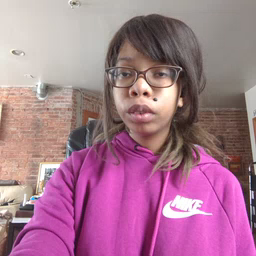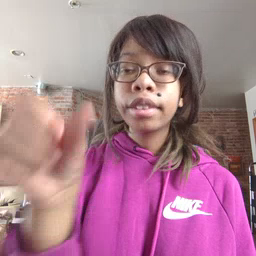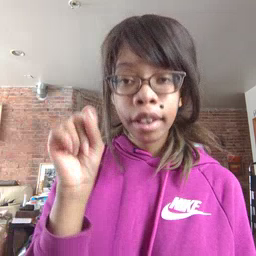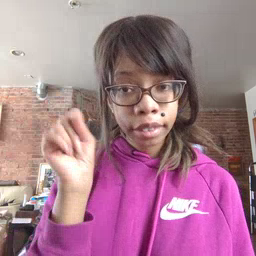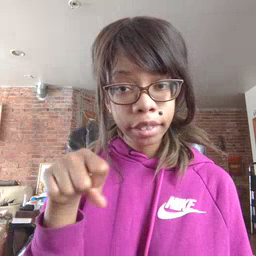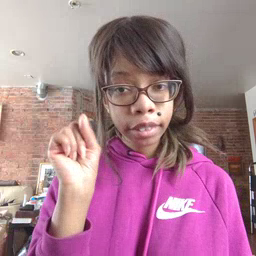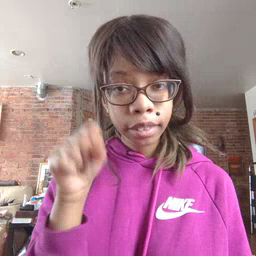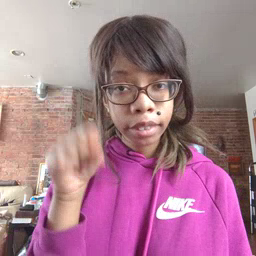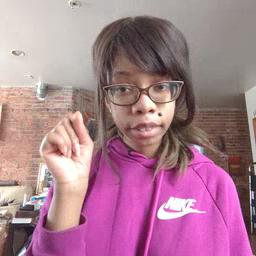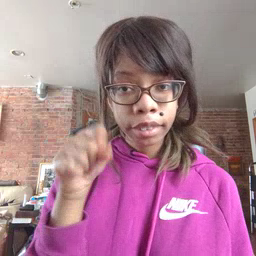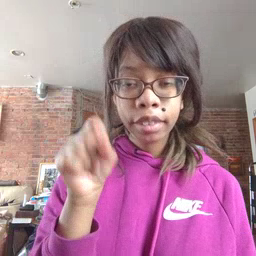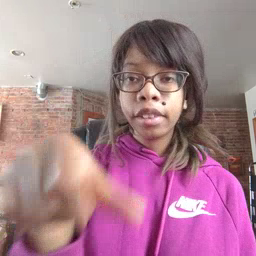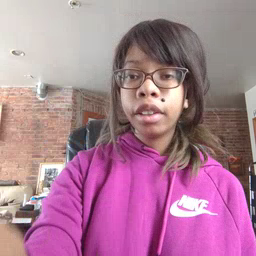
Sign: yes